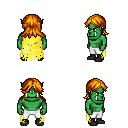
a pixel art fantasy rpg character, male body template, orc, green skin, yellow tattered cape, white pants, dark blonde loose hair, black shoes, four views (front, back, left, right), 2x2 character sprite sheet, small pixel art, hard edges, no anti-aliasing